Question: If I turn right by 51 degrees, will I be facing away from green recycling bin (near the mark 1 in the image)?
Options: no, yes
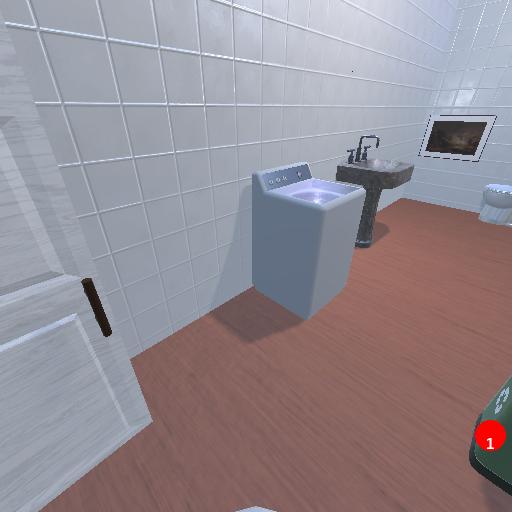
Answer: no